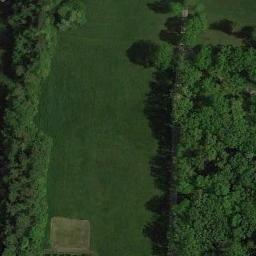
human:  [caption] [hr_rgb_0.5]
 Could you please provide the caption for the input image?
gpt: This meadow has dense grasses and a clearing and a forest surrounds the meadow .

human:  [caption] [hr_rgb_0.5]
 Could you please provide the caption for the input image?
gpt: There are many green trees on the green grass .

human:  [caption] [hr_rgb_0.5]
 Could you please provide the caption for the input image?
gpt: Many trees are on the meadow .

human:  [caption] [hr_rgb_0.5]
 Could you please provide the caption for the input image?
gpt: The grass is flanked by lush woods .

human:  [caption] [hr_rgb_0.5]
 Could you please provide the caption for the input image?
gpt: There are many green trees around the green meadow .